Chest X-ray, AP view. Patient: 51 years old, sex M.
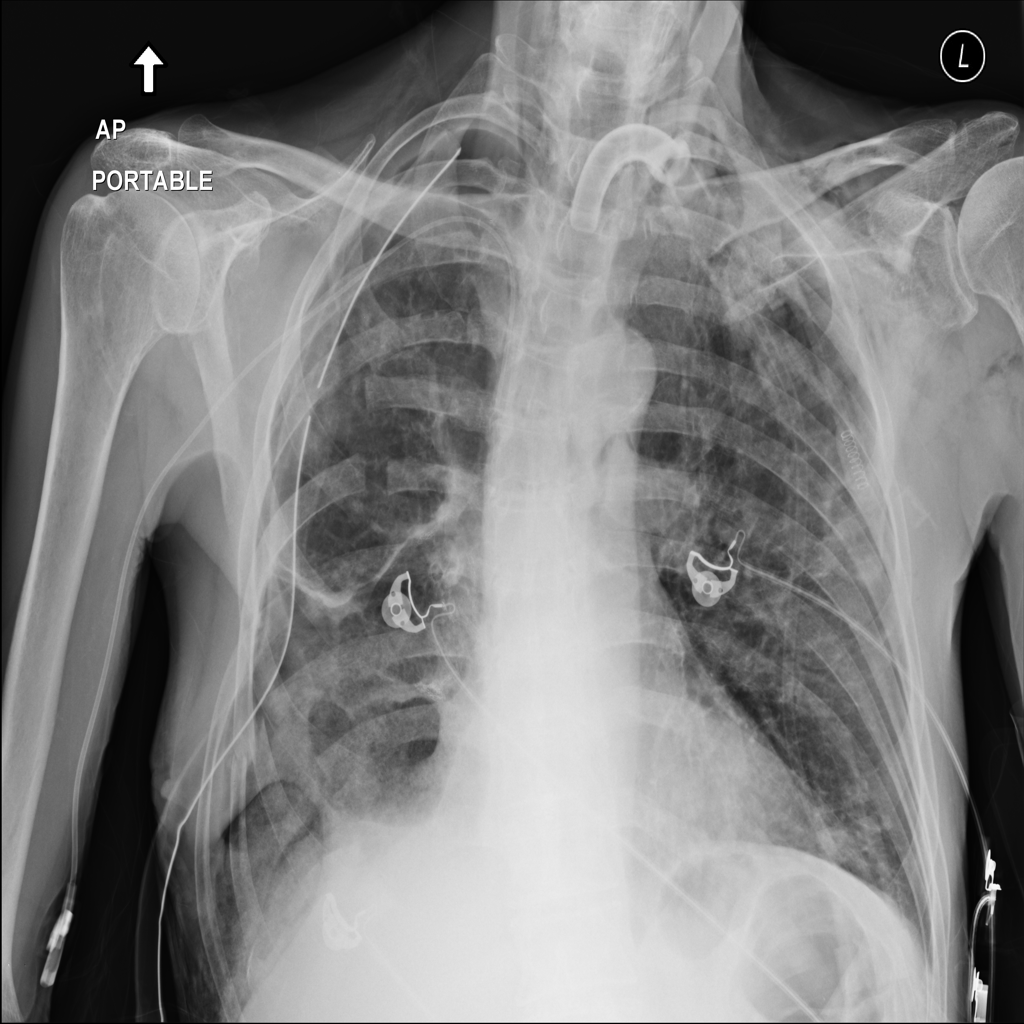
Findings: Fibrosis, Pneumothorax